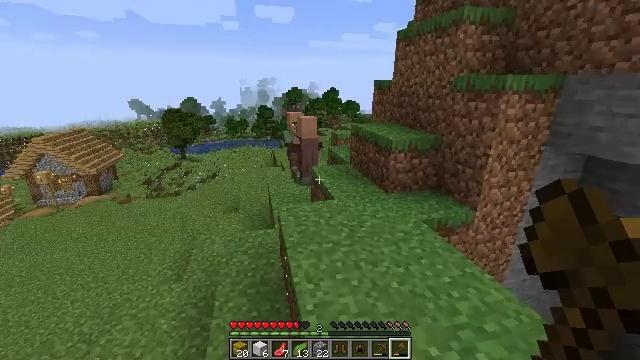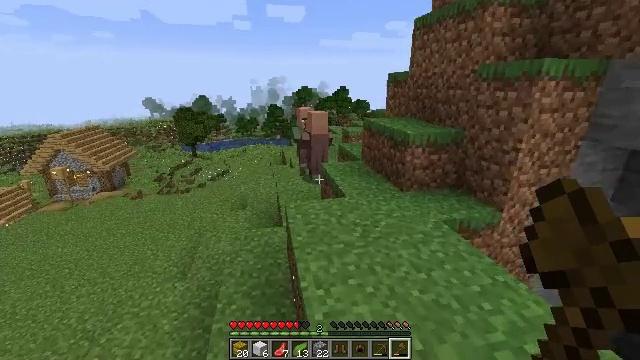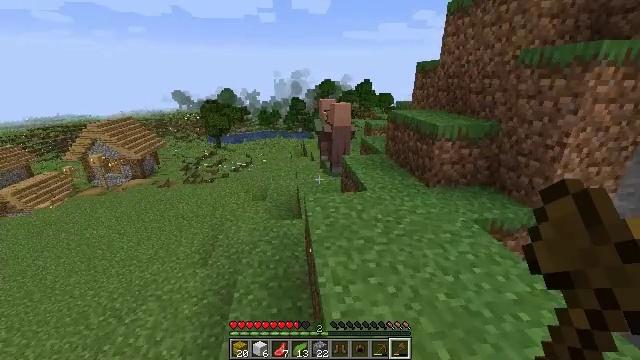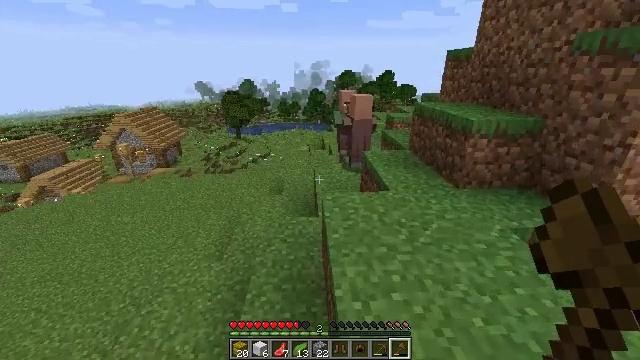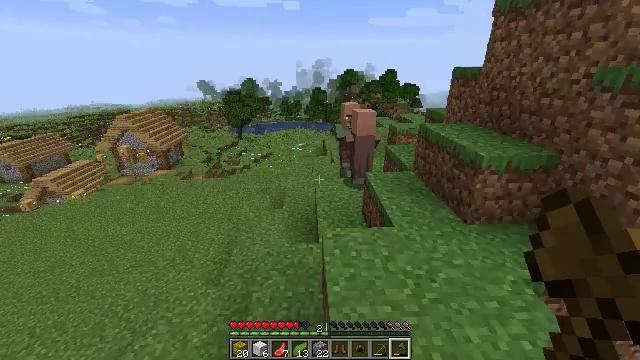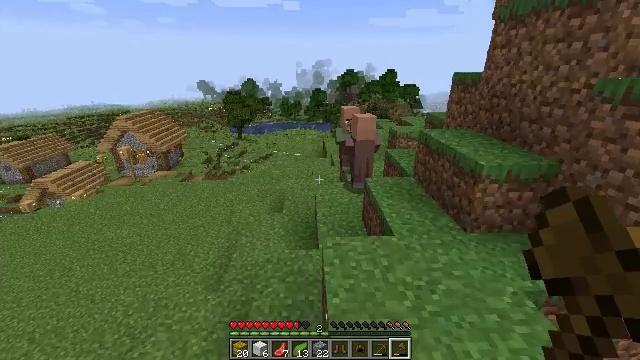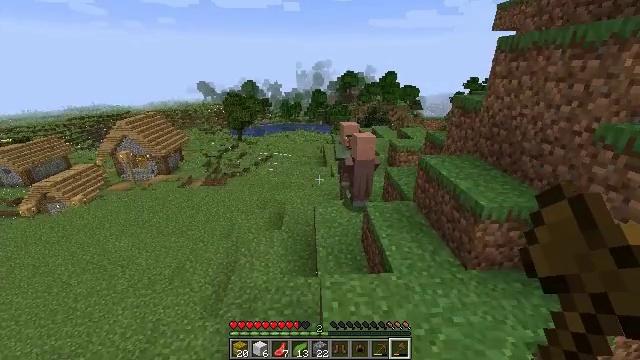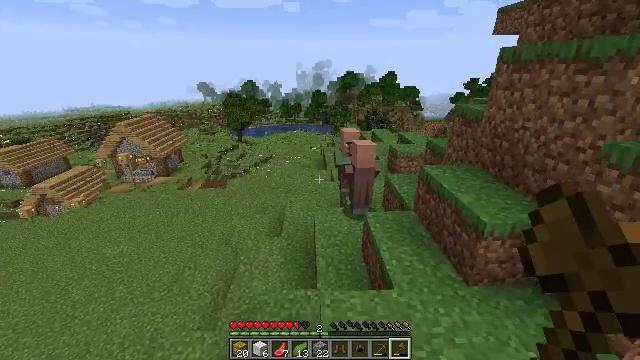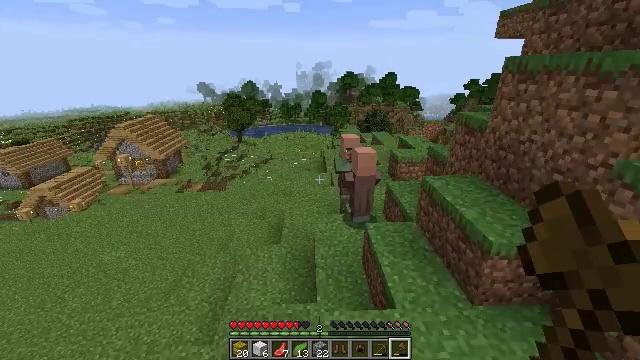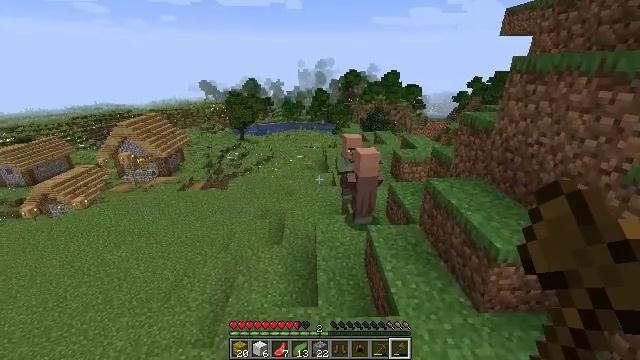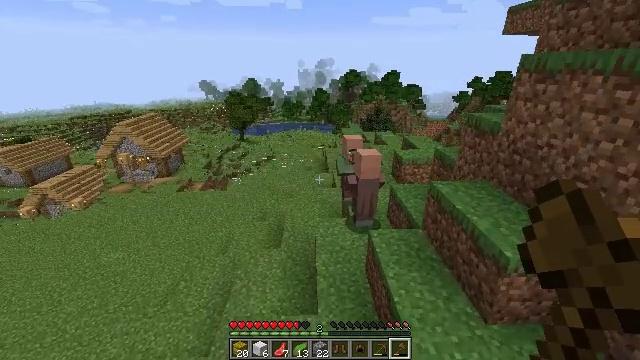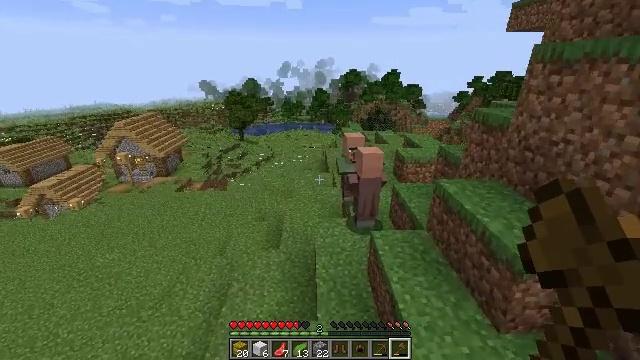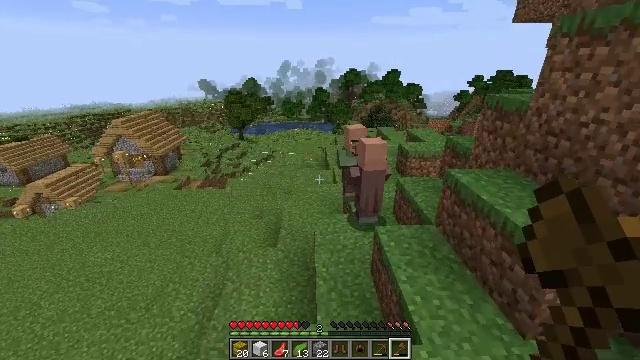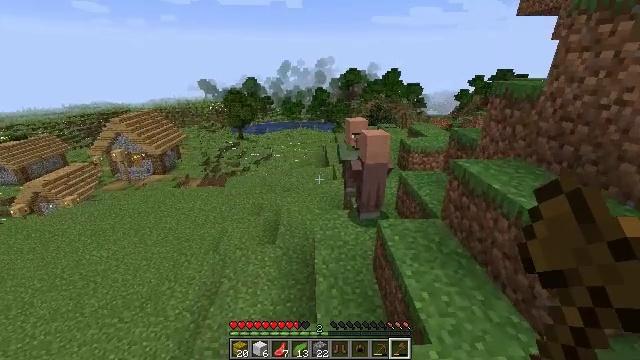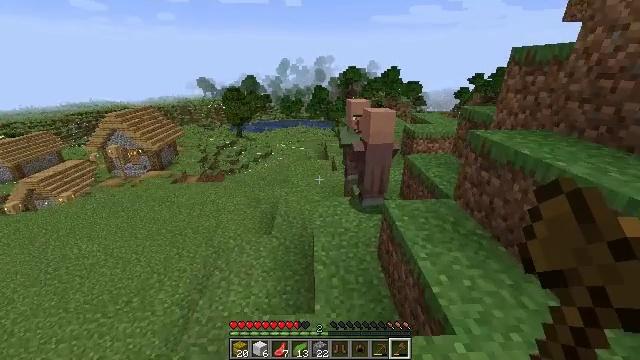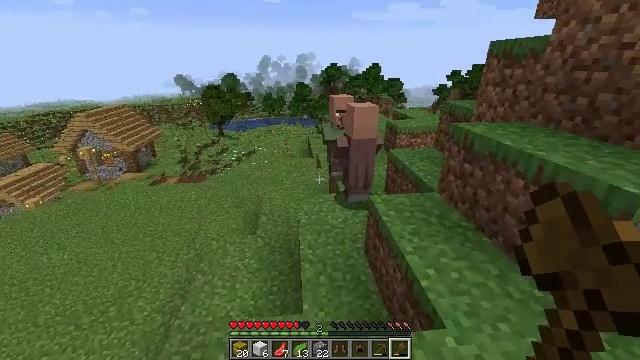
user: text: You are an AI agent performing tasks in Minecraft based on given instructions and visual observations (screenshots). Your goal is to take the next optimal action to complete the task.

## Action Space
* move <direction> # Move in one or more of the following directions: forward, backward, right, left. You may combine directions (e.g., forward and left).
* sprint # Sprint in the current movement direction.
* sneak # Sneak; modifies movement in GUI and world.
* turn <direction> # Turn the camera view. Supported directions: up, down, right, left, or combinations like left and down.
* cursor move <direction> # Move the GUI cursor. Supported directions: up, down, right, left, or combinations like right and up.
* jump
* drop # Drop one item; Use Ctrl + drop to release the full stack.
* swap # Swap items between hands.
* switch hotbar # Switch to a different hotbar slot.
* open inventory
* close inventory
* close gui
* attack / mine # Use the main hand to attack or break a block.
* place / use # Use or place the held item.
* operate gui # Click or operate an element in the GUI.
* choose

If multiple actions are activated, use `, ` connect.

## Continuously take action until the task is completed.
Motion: motion action
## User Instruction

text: Break the oxeye daisy to gather it.
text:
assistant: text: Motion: move forward, sprint, turn left, jump
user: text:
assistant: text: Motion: move forward, sprint, turn left and down, jump
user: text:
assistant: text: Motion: move forward, sprint, turn left and down, jump
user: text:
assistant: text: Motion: move forward, jump
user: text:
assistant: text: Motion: move forward, jump
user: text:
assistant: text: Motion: move forward, jump
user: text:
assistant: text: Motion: move forward, jump
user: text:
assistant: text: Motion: move forward, jump
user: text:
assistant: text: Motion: move forward, jump
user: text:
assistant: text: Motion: move forward, sprint, jump
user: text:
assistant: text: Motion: move forward, sprint, jump
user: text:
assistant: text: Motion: move forward, sprint, jump
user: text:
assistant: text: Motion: move forward, sprint, jump
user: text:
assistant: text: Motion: move forward, jump
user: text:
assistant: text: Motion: move forward, turn right, jump
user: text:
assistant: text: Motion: move forward, turn right, jump
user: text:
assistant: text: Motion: move forward, turn right, jump
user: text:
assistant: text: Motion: move forward, sprint, turn right, jump
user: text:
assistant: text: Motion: move forward, sprint, jump
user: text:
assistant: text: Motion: move forward, sprint, jump
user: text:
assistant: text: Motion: move forward, sprint, jump
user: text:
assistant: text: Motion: move forward, jump
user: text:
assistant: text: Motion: move forward, turn right, jump
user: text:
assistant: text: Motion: move forward, turn right and up, jump
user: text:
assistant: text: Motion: move forward, turn right and up, jump
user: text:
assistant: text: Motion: move forward, turn right, jump
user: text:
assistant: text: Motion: move forward, sprint, jump
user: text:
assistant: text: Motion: move forward, sprint, jump
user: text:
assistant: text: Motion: move forward, sprint, jump
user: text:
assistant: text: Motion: move forward, sprint, jump